Question: What is the reading of this measurement?
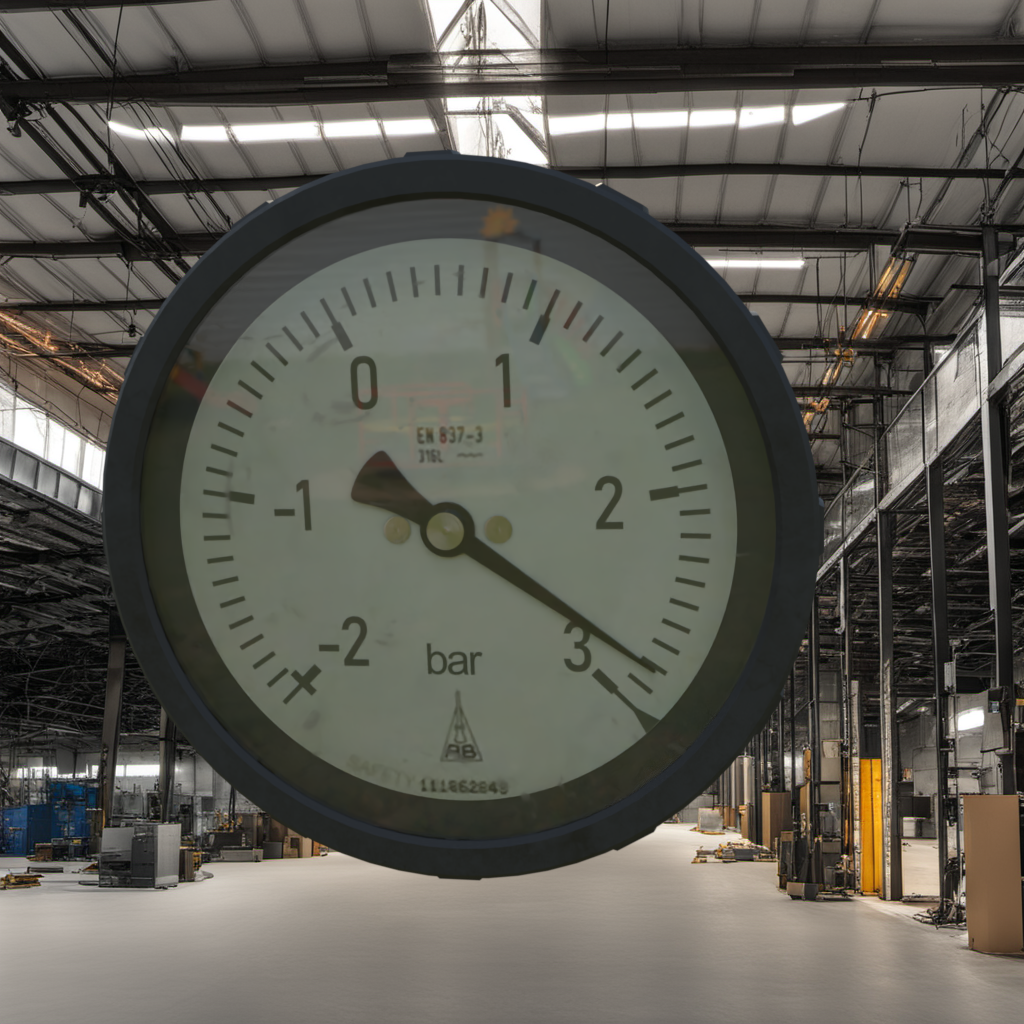
Answer: The result is 2.88
Question: What is the value range of this measurement?
Answer: The range is from -2 to 3
Question: What is the minimum and maximum reading range of this measurement?
Answer: The minimum value is -2 and the maximum value is 3